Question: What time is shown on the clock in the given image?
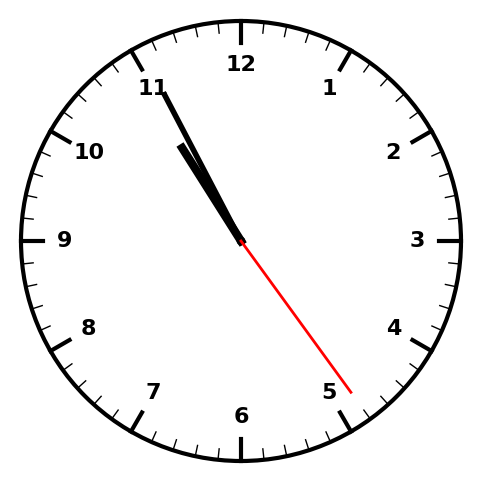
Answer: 10:55:24